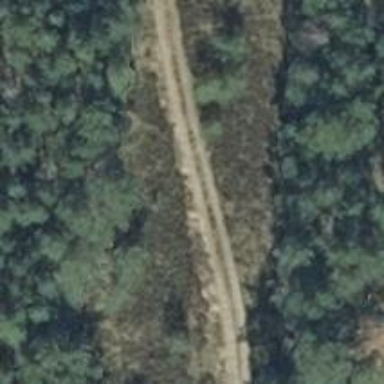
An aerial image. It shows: Sandy track road with grade3 tracktype.